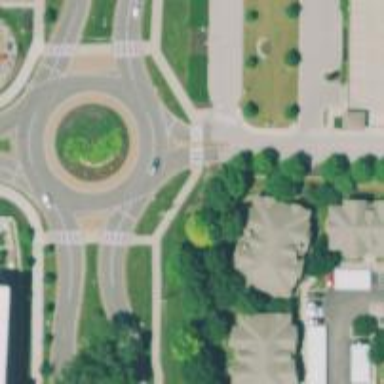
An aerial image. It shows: Secondary road leading to roundabout.